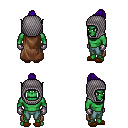
a pixel art fantasy rpg character, male body template, orc, green skin, brown cape, teal pants, blue short topknot hairstyle, chain hood, metal gloves, brown slippers, four views (front, back, left, right), 2x2 character sprite sheet, small pixel art, hard edges, no anti-aliasing